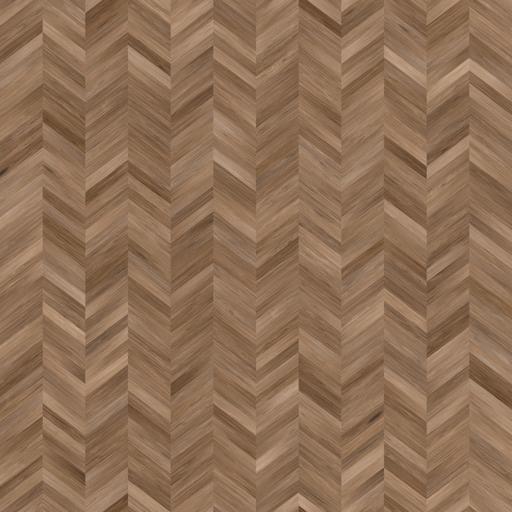
Tags: chevron floor flooring parquet wood